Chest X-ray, PA view. Patient: 68 years old, sex M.
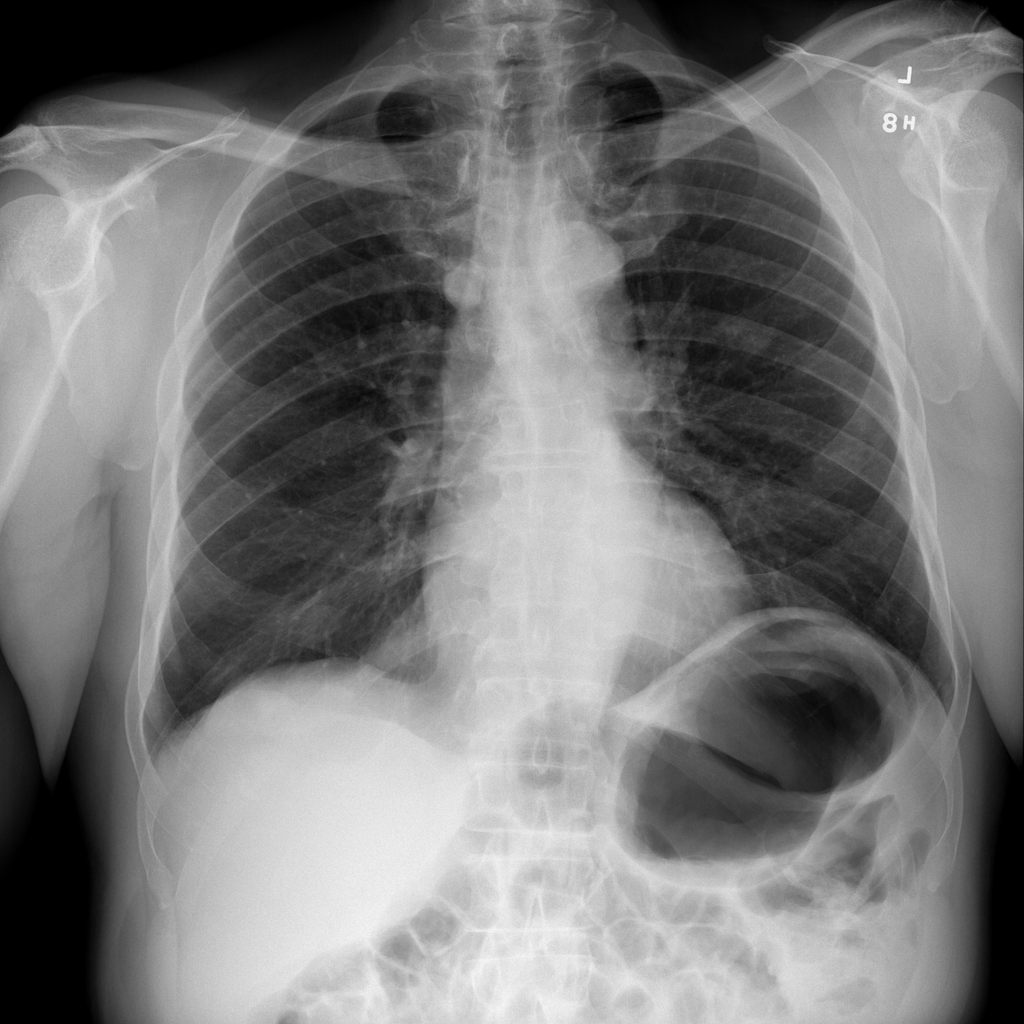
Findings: Emphysema